Question: '''
{
"background": {
"scripts": ["jquery-3.2.1.min.js", "background.js"]
},
"content_scripts": [{
"all_frames": true,
"run_at": "document_start",
"matches": [
"http://*/*",
"https://*/*",
"file:///*"
],
"css": ["mystyles.css"],
"js": ["jquery-3.2.1.min.js", "myscript.js"]
}],
"permissions": [
"<all_urls>",
"contextMenus",
"storage",
"clipboardWrite",
"clipboardRead",
"activeTab",
"identity",
"webRequest",
"webRequestBlocking"
],
"web_accessible_resources": [
"*.png"
]}
'''
'''
chrome.runtime.onMessage(function(message, sender, sendResponse){
console.log(message);});
'''

my chrome version : 58.0.3029.110 (64-bit)
why chrome.runtime.onMessage is undefined in content_script?
Please tell me how to solve this problem~:)
Whether there are other ways to achieve that background sendMessage to content script?
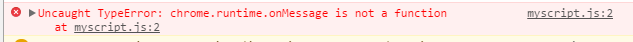
Answer: 'chrome.runtime.onMessage' is not a function indeed, it's an 'Event' object that provides 'addListener' function method:
'''
chrome.runtime.onMessage.addListener(function(message, sender, sendResponse) {
...
});
'''